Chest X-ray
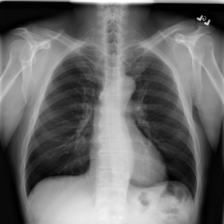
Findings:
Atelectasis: negative
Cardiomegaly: negative
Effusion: negative
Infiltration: negative
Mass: negative
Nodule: negative
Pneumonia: negative
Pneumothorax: negative
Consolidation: negative
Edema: negative
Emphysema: negative
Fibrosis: negative
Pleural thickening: negative
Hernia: negative